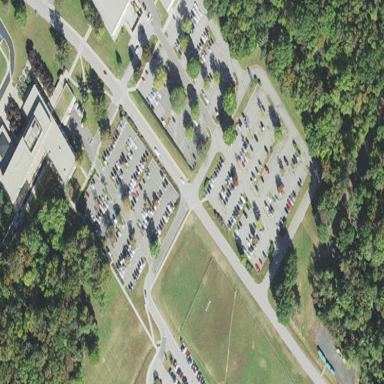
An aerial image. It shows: Parking area with asphalt surface.